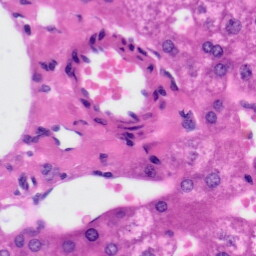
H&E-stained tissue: Liver